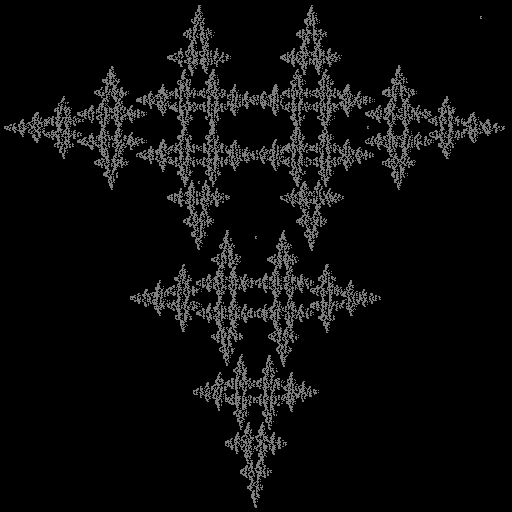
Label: crystal